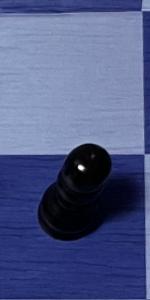
Label: Pawn_Black